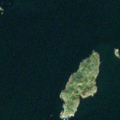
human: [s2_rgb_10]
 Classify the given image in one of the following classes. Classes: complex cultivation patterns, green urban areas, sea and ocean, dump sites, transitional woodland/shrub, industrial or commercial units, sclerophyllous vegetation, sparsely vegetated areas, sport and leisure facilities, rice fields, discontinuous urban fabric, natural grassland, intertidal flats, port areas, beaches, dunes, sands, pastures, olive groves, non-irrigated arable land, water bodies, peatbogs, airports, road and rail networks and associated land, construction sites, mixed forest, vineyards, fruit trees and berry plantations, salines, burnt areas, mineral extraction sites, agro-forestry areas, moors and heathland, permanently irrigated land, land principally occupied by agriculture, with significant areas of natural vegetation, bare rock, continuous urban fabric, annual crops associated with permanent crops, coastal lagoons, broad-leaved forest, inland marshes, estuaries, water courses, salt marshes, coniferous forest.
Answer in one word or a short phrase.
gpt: sea and ocean